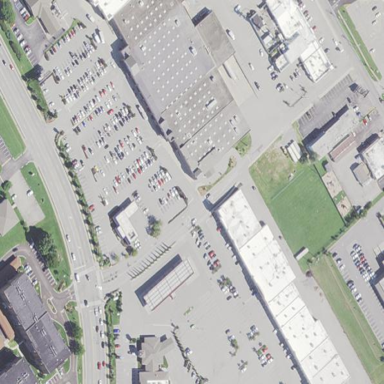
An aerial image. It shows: Retail area.